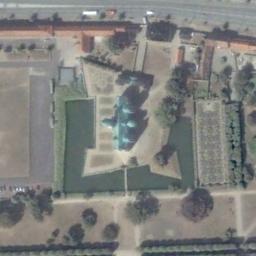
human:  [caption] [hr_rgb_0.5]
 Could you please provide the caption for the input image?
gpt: There are some trees near the palace .

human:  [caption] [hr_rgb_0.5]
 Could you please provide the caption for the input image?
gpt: The cross-shaped palace is surrounded by the waters .

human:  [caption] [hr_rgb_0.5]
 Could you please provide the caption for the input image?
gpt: There is a wide road next to the palace .

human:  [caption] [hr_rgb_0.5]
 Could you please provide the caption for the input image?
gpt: The palace is on the bare land next to some trees .

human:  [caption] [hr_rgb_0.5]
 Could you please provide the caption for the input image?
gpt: There are some green trees in the palace .